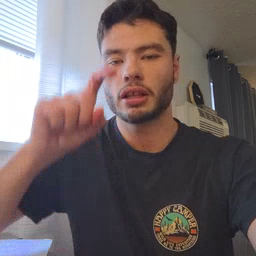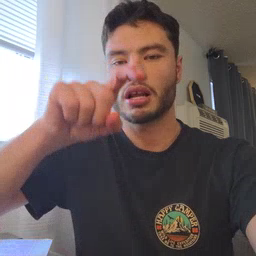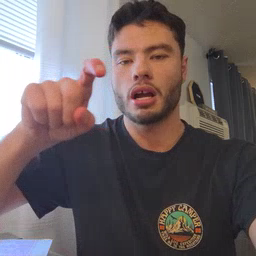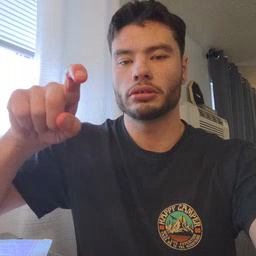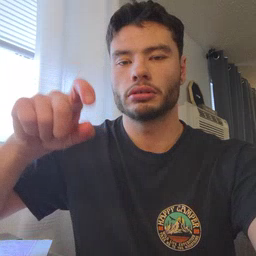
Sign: closet